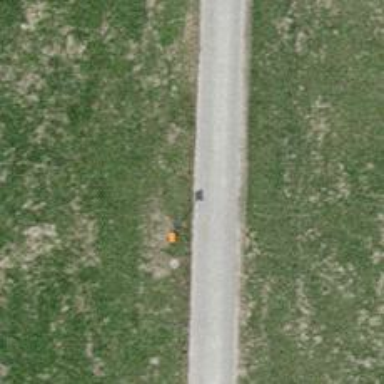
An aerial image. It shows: Pipeline marker.